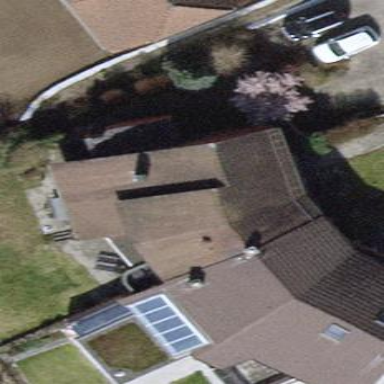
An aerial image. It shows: Semi-detached house with gabled roof.